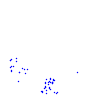
Particle: electron